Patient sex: M
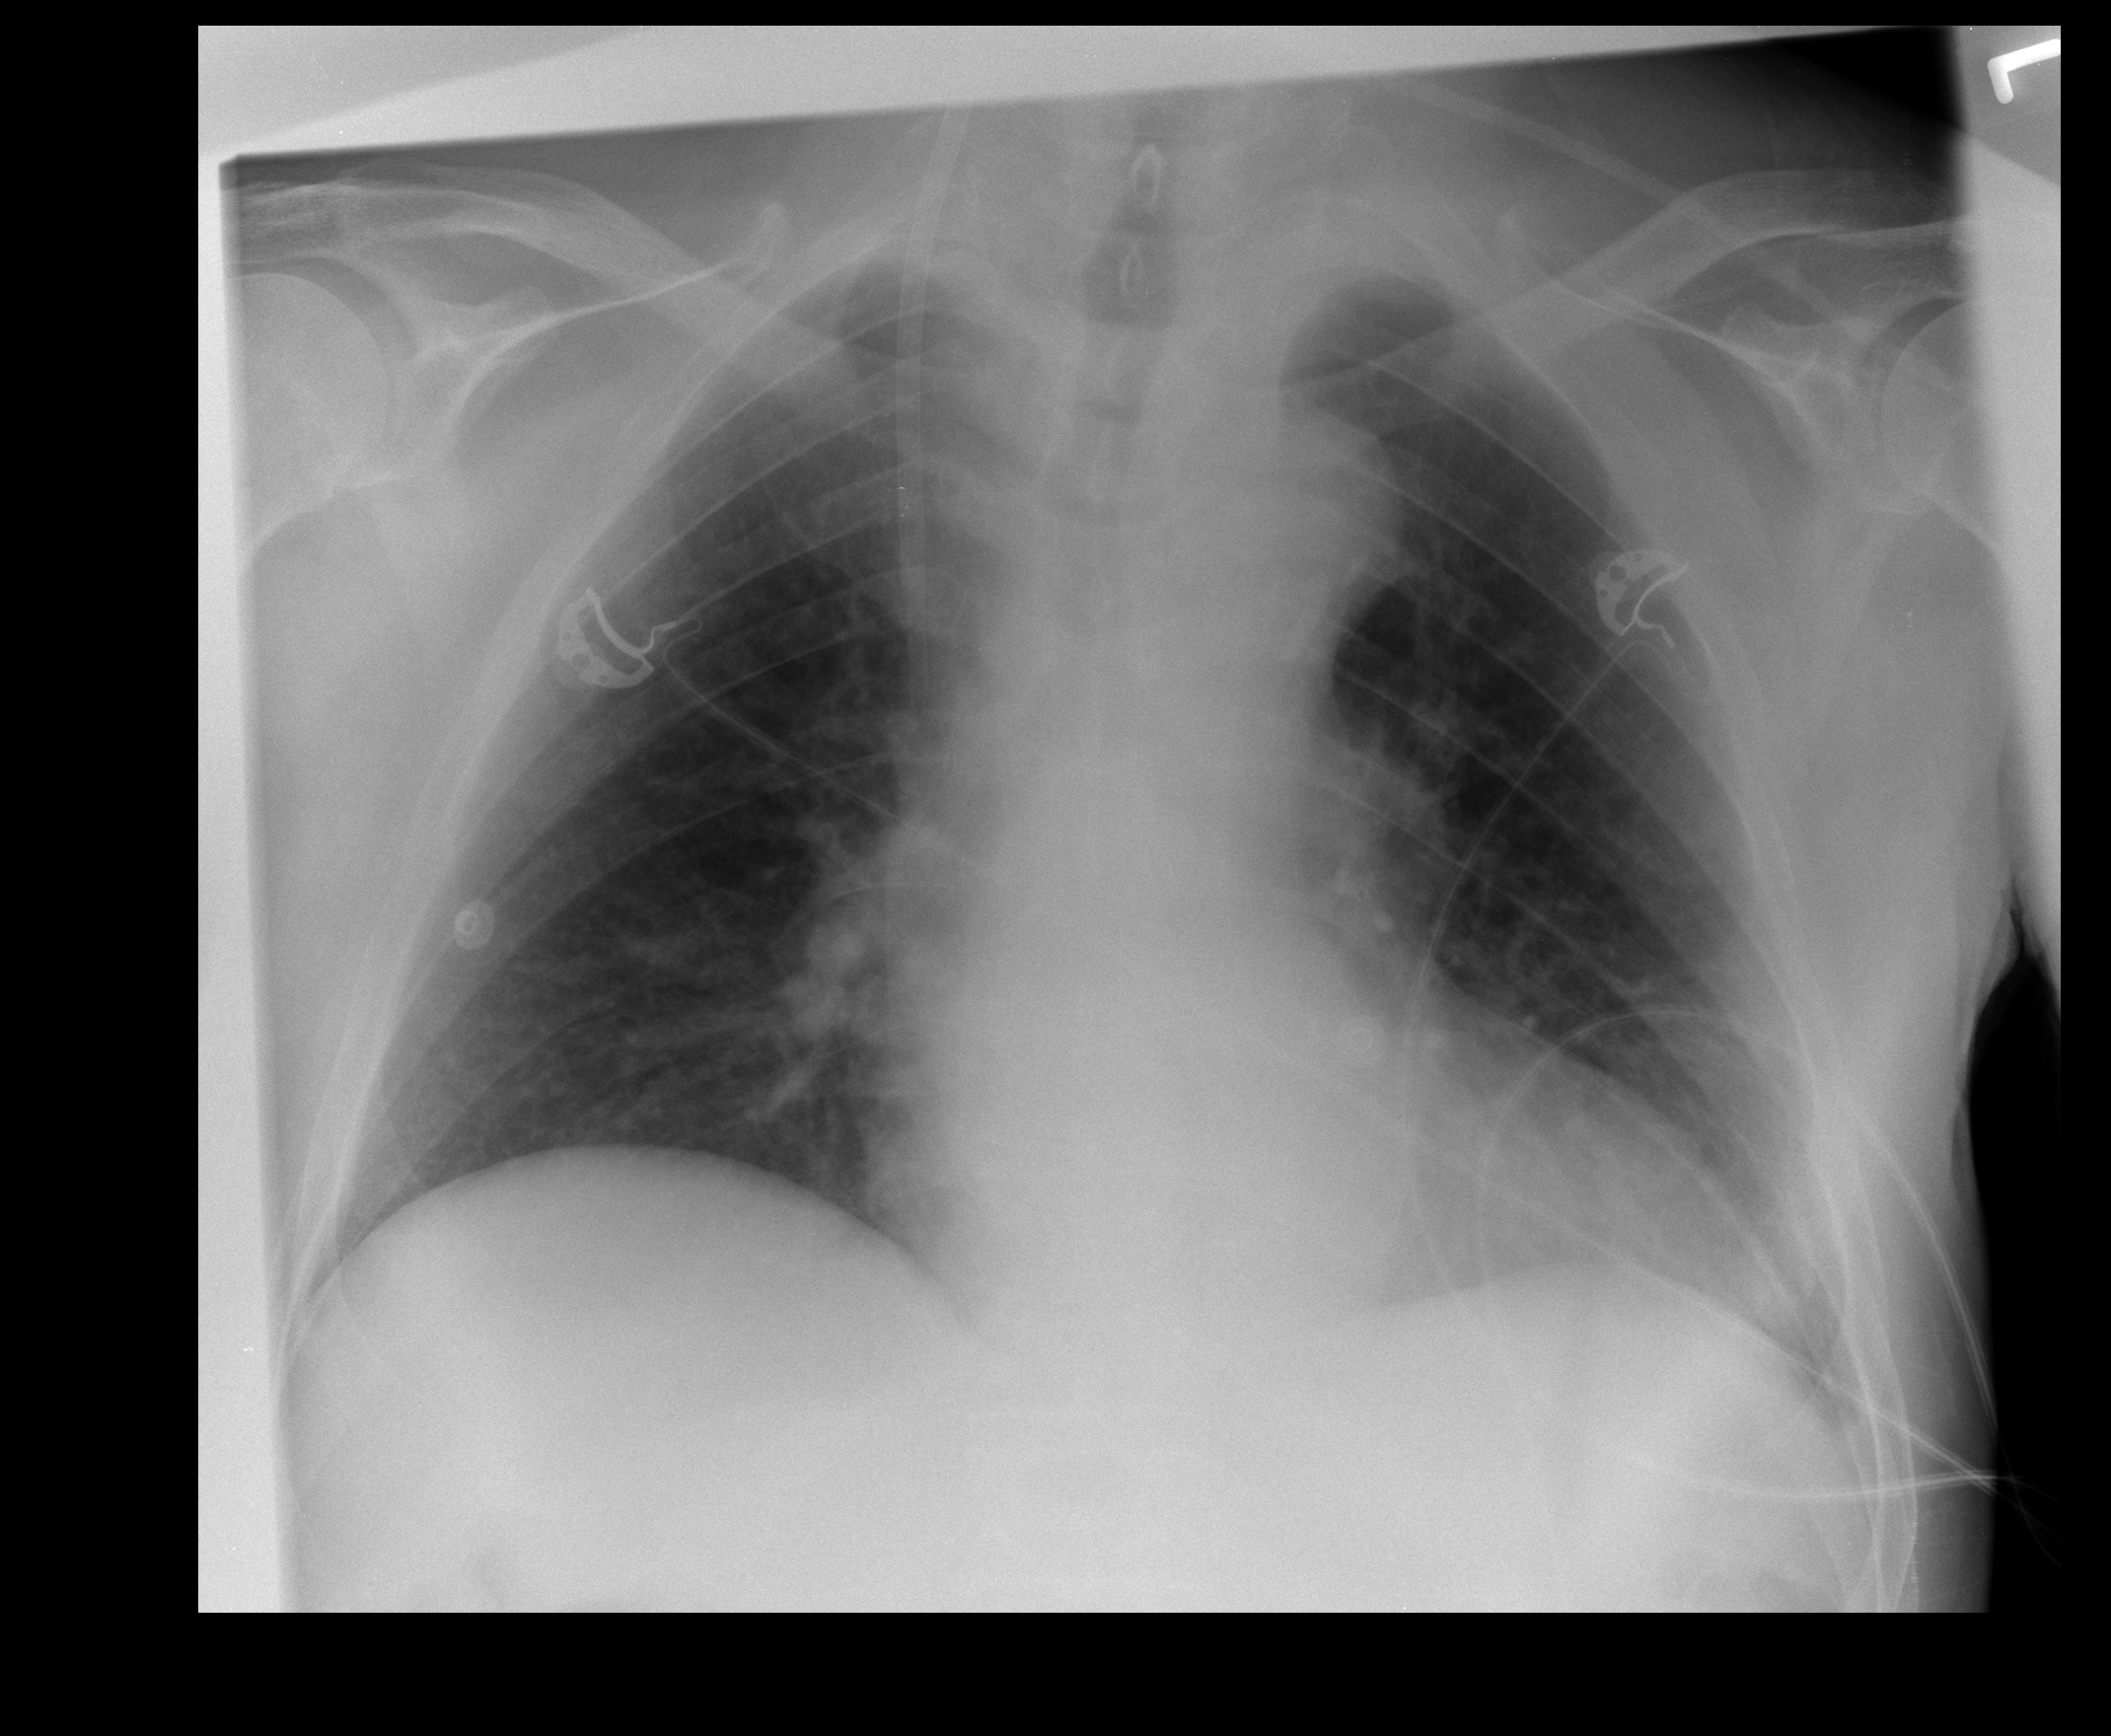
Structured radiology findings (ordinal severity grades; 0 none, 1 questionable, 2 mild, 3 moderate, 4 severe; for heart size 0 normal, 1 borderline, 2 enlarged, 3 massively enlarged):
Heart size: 1
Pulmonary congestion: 2
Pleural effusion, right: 0
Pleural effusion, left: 0
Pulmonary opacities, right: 0
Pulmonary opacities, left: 1
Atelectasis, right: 0
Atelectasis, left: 2